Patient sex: M
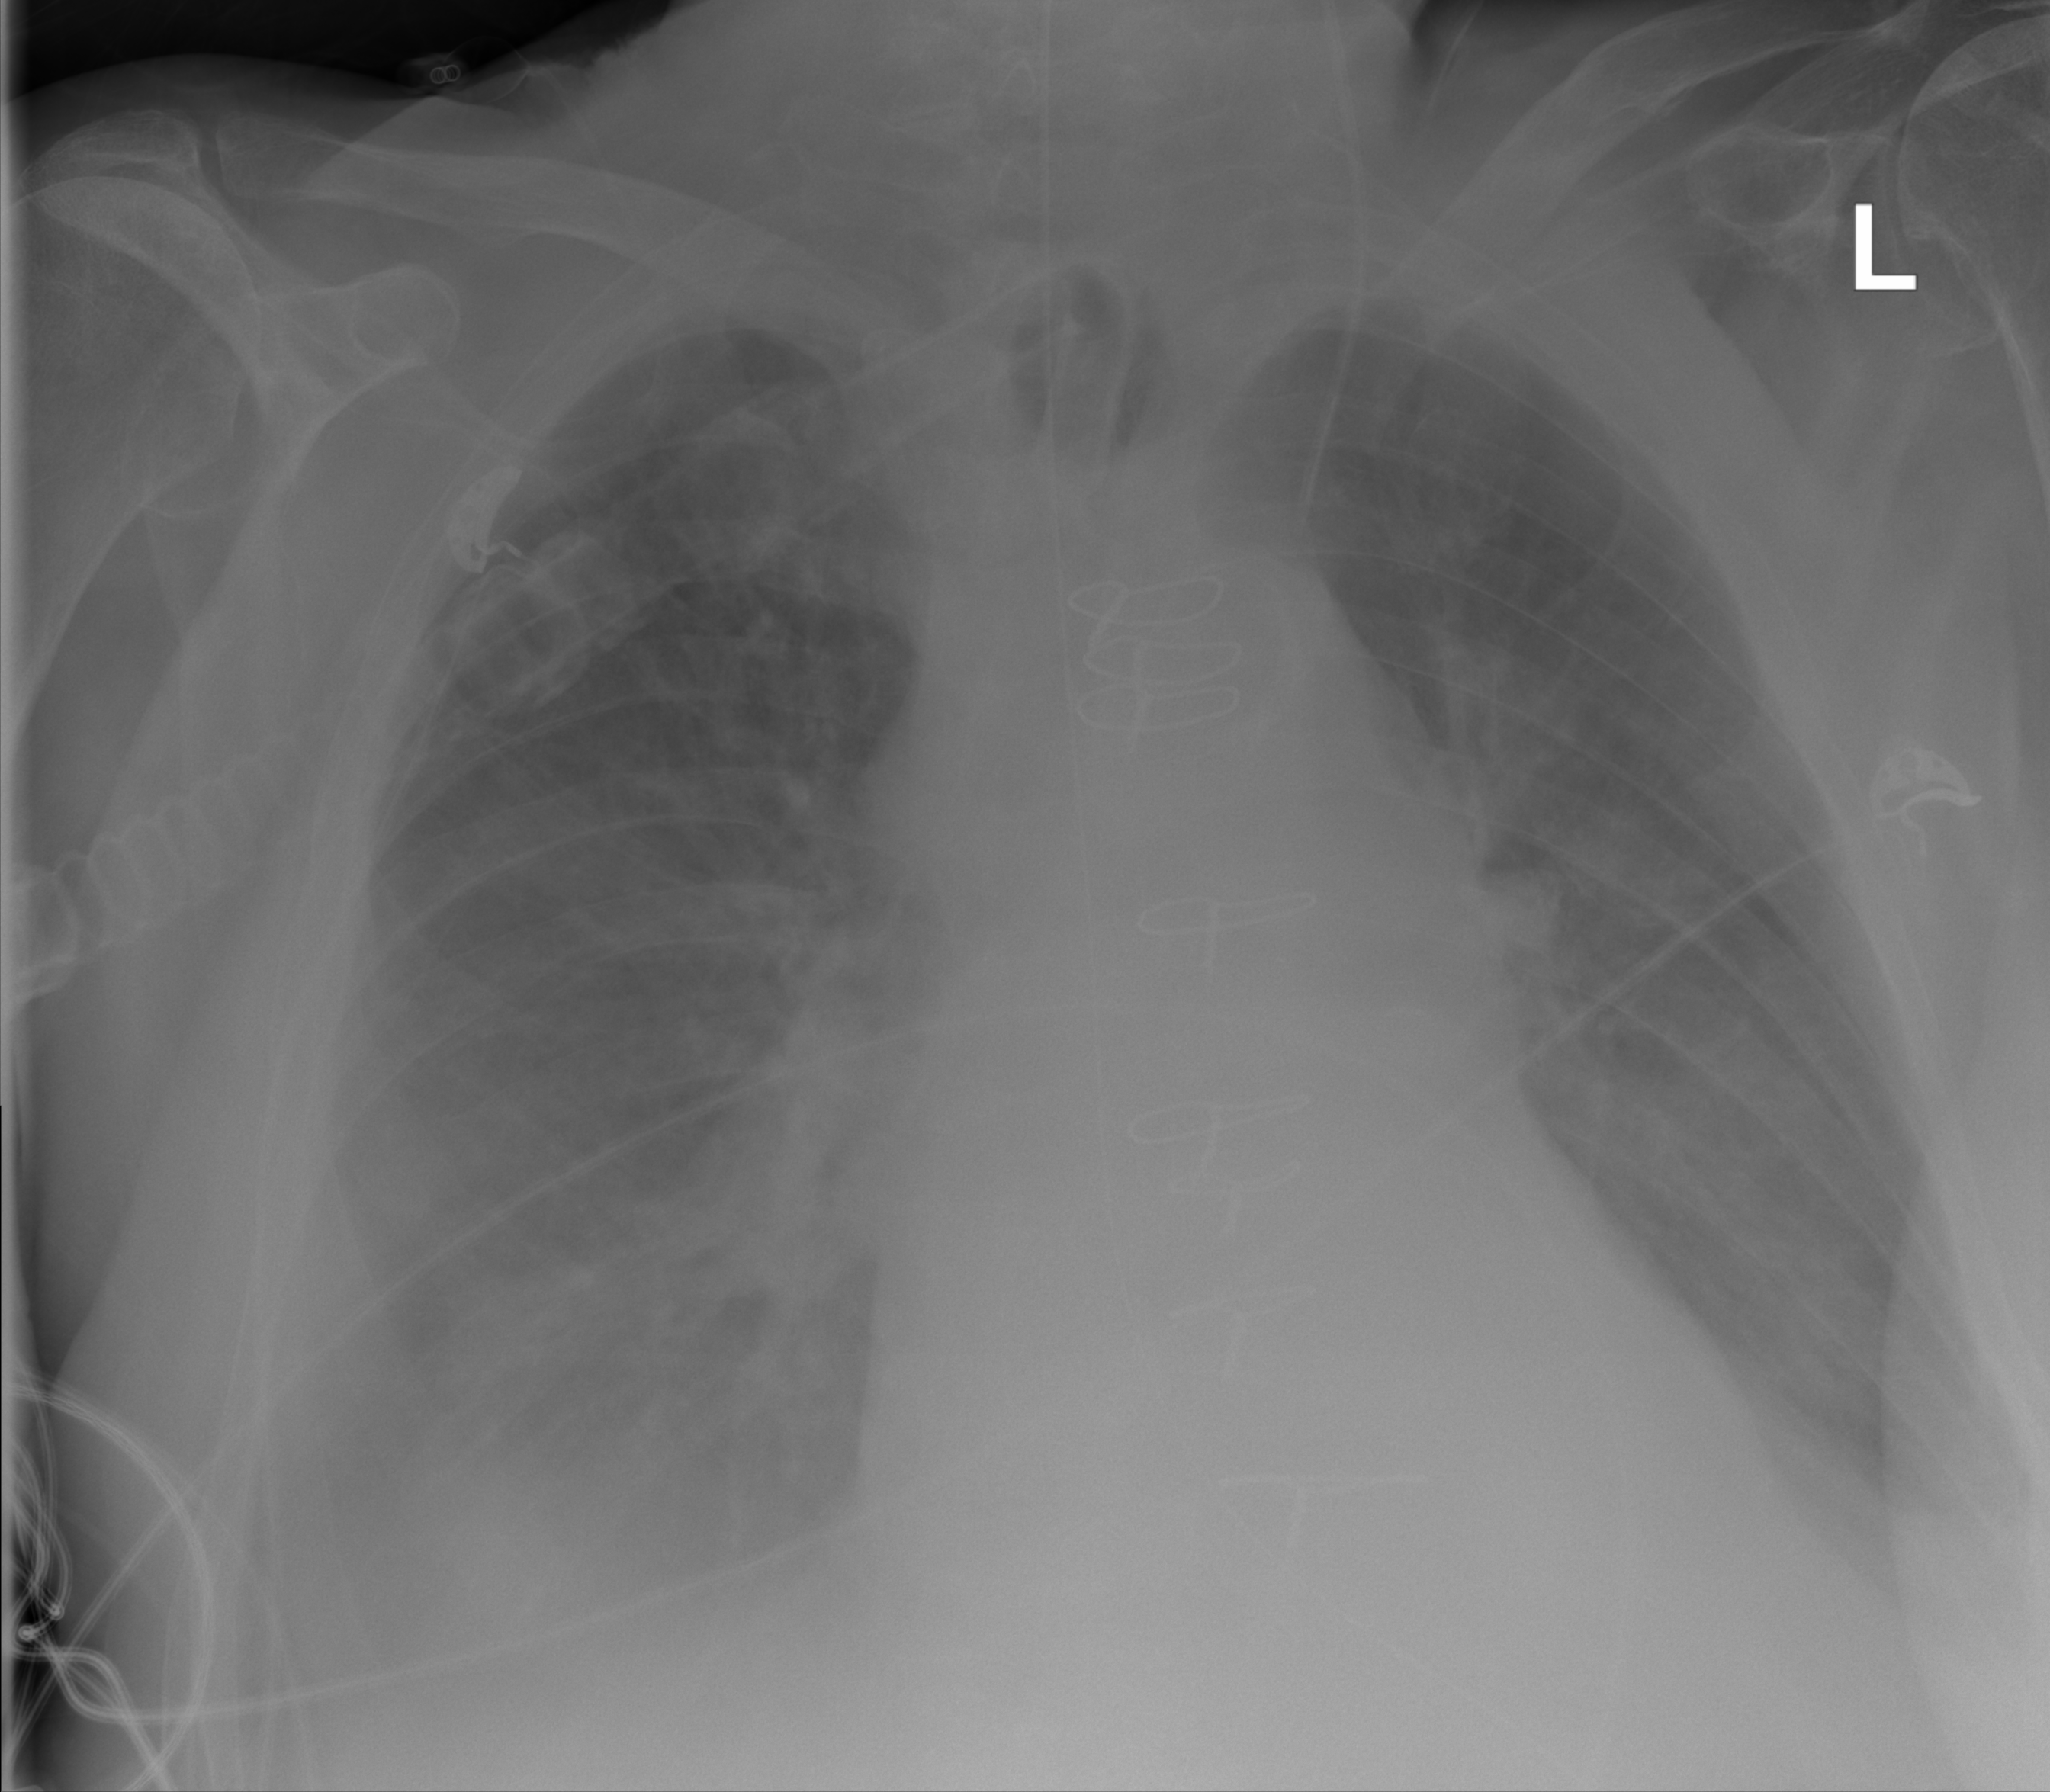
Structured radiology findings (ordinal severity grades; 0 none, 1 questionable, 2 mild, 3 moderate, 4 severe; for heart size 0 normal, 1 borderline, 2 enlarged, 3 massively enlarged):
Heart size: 2
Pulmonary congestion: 2
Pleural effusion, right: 3
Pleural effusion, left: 2
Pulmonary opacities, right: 2
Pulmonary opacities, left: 2
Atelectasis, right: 0
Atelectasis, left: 2